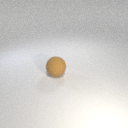
large brown rubber sphere